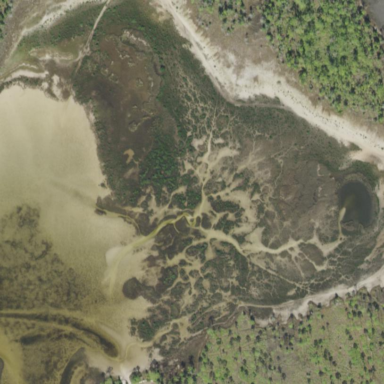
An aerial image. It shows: Tidal flat wetland.